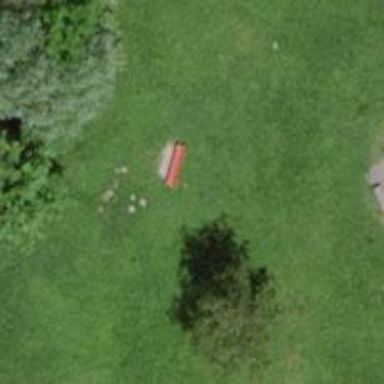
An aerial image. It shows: Red bench.